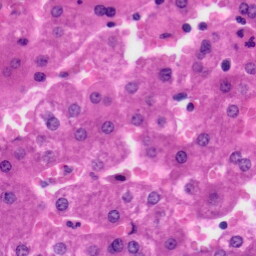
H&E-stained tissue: Liver